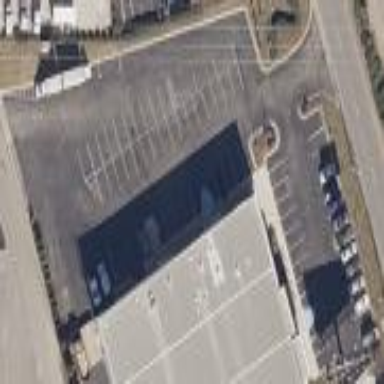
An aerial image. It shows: Parking area with surface.